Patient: sex F, age 57
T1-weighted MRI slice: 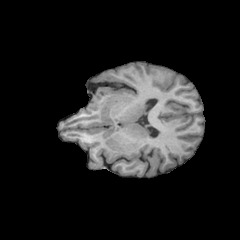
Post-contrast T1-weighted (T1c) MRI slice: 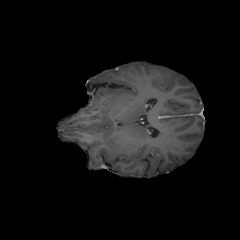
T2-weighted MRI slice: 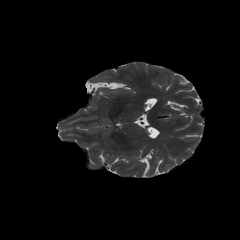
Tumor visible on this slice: no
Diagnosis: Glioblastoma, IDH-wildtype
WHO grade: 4